Question: I currently have a Spring Integration flow that works fine (see link for diagram). I would like to add Batch on top of my current configuration to allow for retry with exponential back-off, circuit breaker pattern, and persisting jobs to the database for restart.
The Integration flow consists of a Gateway that takes a Message<MyObj>, which is eventually routed to a Transformer that converts Message<MyObj> to a Message<String>. The Aggregator then takes Message<String> and eventually releases a concatenated Message<String> (using both a size release-strategy and a MessageGroupStoreReaper with a timeout). The concatenated String is then the payload of the File uploaded using SFTP outbound-channel-adapter.
I have searched, read through docs, looked at tons of examples, and I can't figure out how to encapsulate the last step of the process into a Batch Job. I need the ability to retry uploading the String (as payload of File) if there is an SFTP connection issue or other Exception thrown during the upload. I also want to be able to restart (using database backed JobRepository) in case of some failure, so I don't think using Retry Advice is sufficient.
Please explain and help me understand how to wire together the pieces and which to use (job-launching-gateway, MessageToJobRequest Transformer, ItemReader, ItemWriter??). I'm also unsure how to access each Message<String> and send to the SFTP channel-adaptor inside of a Job, Step, or Tasklet.
Current flow:
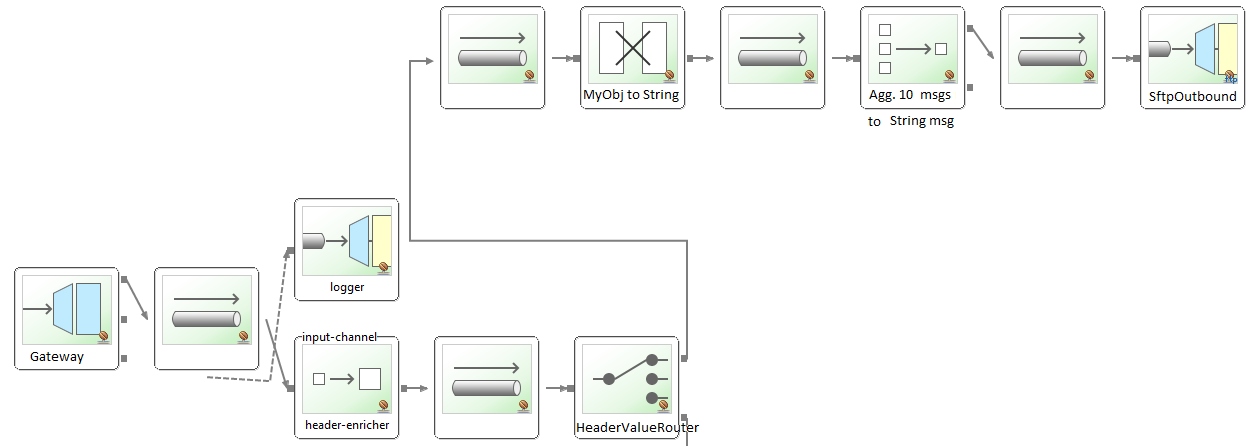
Answer: First of all let's take a look how we can overcome your requirements without Batch.
1. <int-sftp:outbound-channel-adapter> has <request-handler-advice-chain>, where you can configure RequestHandlerRetryAdvice and RequestHandlerCircuitBreakerAdvice.
2. To achieve the restartable option you can make the input channel of that adapter as a persistent queue with message-store.
Now about Batch.
To start a Job from the Integration flow you should write some 'MessageToJobRequest' and use '<batch-int:job-launching-gateway>' after that. Here, of course, you can place your 'payload' to the 'jobParameters'.
To send a message from Job to some channel (e.g. to sftp adapter) you can use 'org.springframework.batch.integration.chunk.ChunkMessageChannelItemWriter'.
Read more here: <URL>